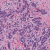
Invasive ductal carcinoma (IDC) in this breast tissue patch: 1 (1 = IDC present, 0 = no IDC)